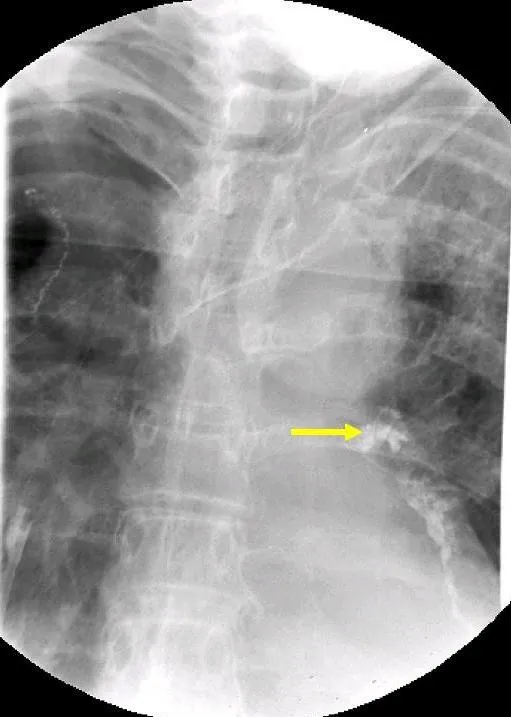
Gastrographin contrast swallow showed that oral contrast medium has entered the left sided tracheobronchial system (arrow).
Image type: radiology (x_ray)